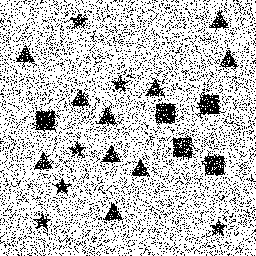
Squares: 5
Triangles: 10
Stars: 6
Total shapes: 21